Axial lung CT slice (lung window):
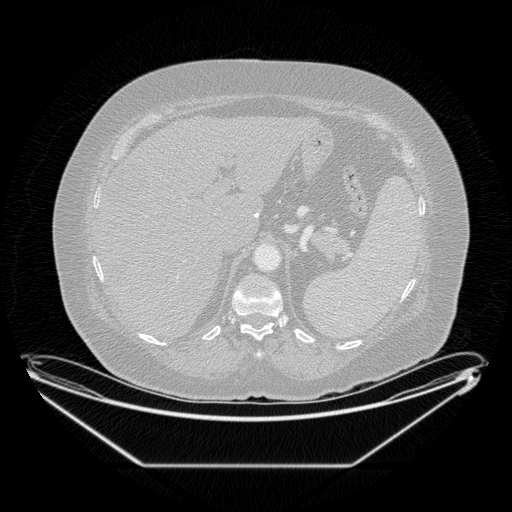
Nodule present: no